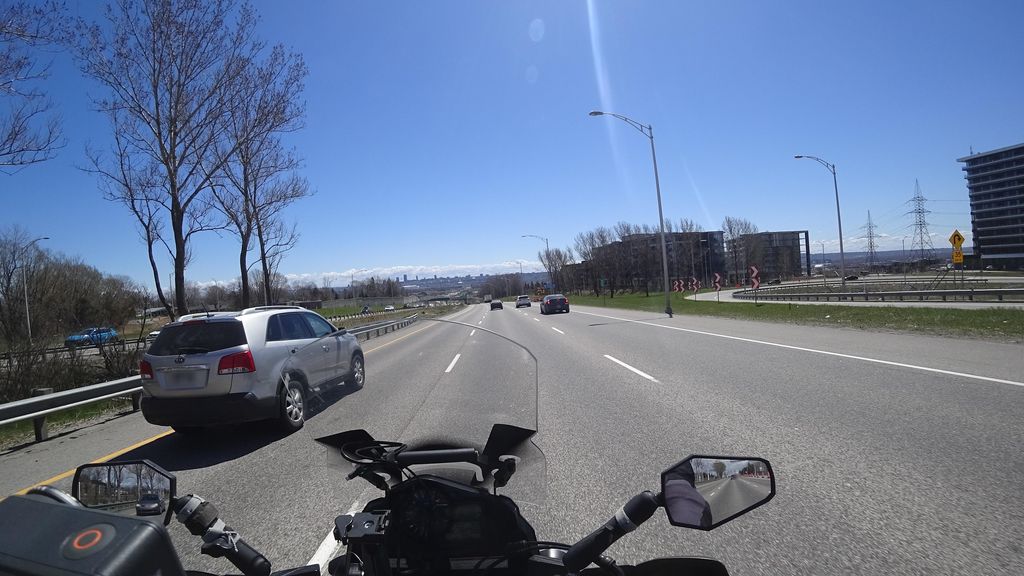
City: quebec_city